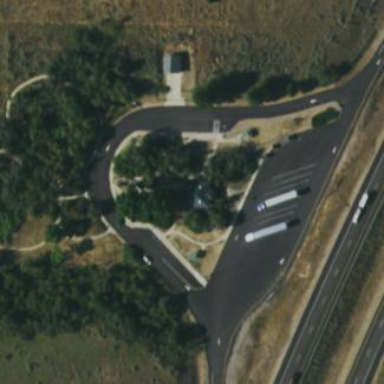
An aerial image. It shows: Rest area along the road.